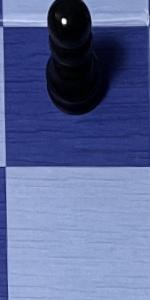
Label: Empty